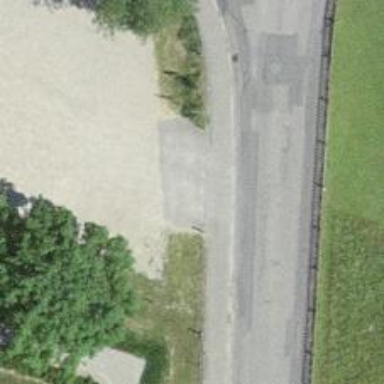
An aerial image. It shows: Bus stop along the road.